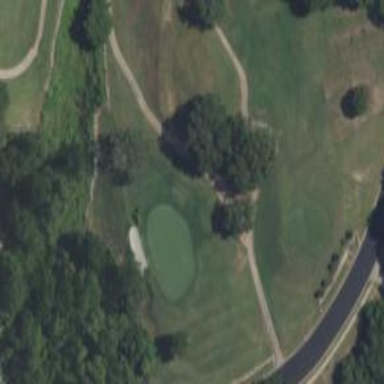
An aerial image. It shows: View of golf hole.